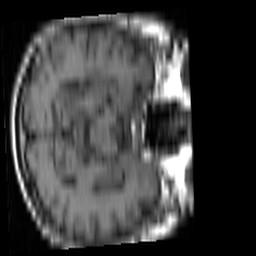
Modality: T1w
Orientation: axial
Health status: ill
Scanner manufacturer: siemens
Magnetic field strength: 1.5 T
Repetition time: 0.4 s
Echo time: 0.014 s